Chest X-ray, AP view. Patient: 58 years old, sex M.
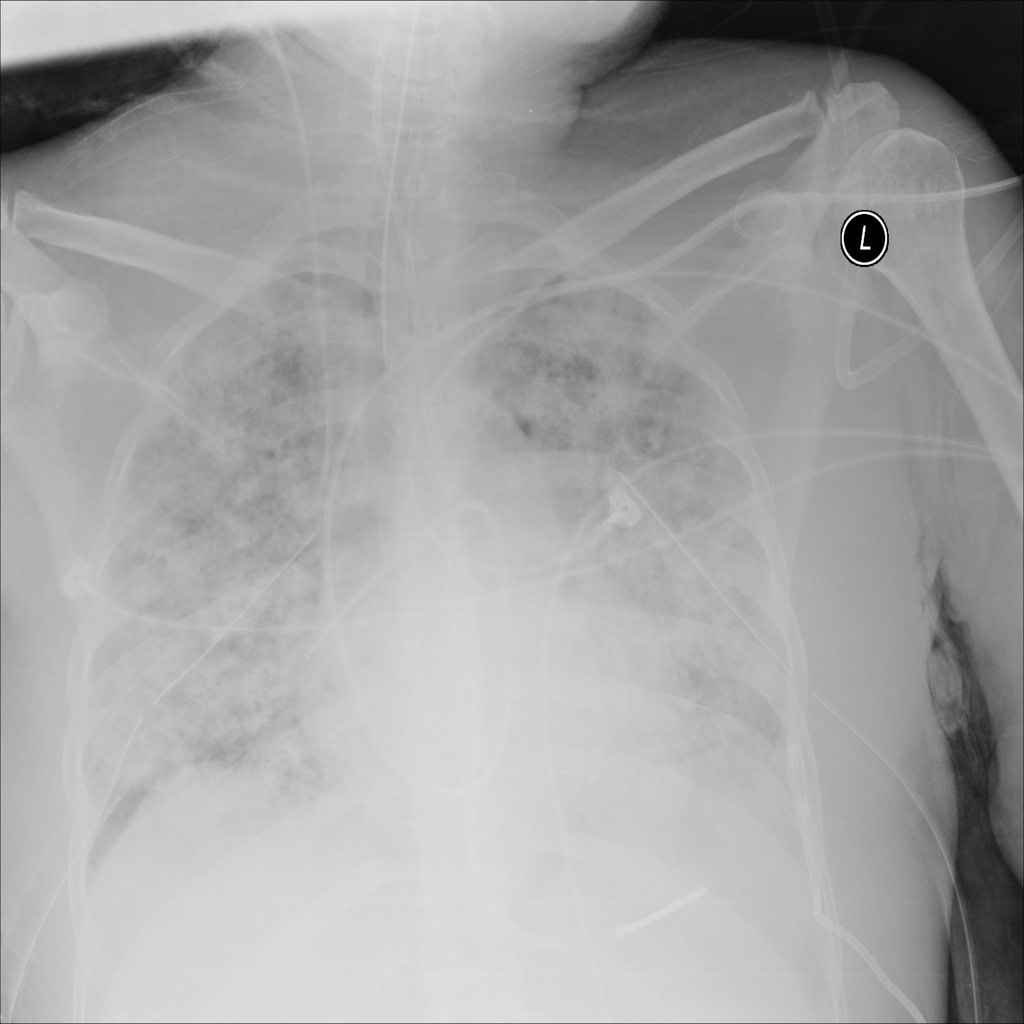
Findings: Pneumothorax